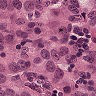
Metastatic tissue present: yes